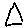
Label: triangle